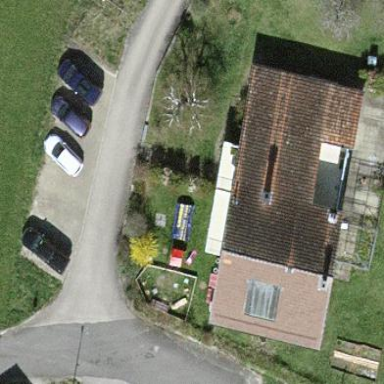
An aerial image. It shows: Detached building.